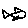
Label: fish